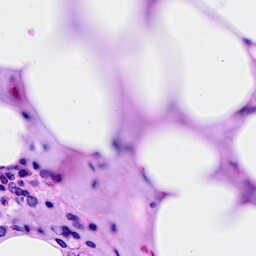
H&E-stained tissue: Breast